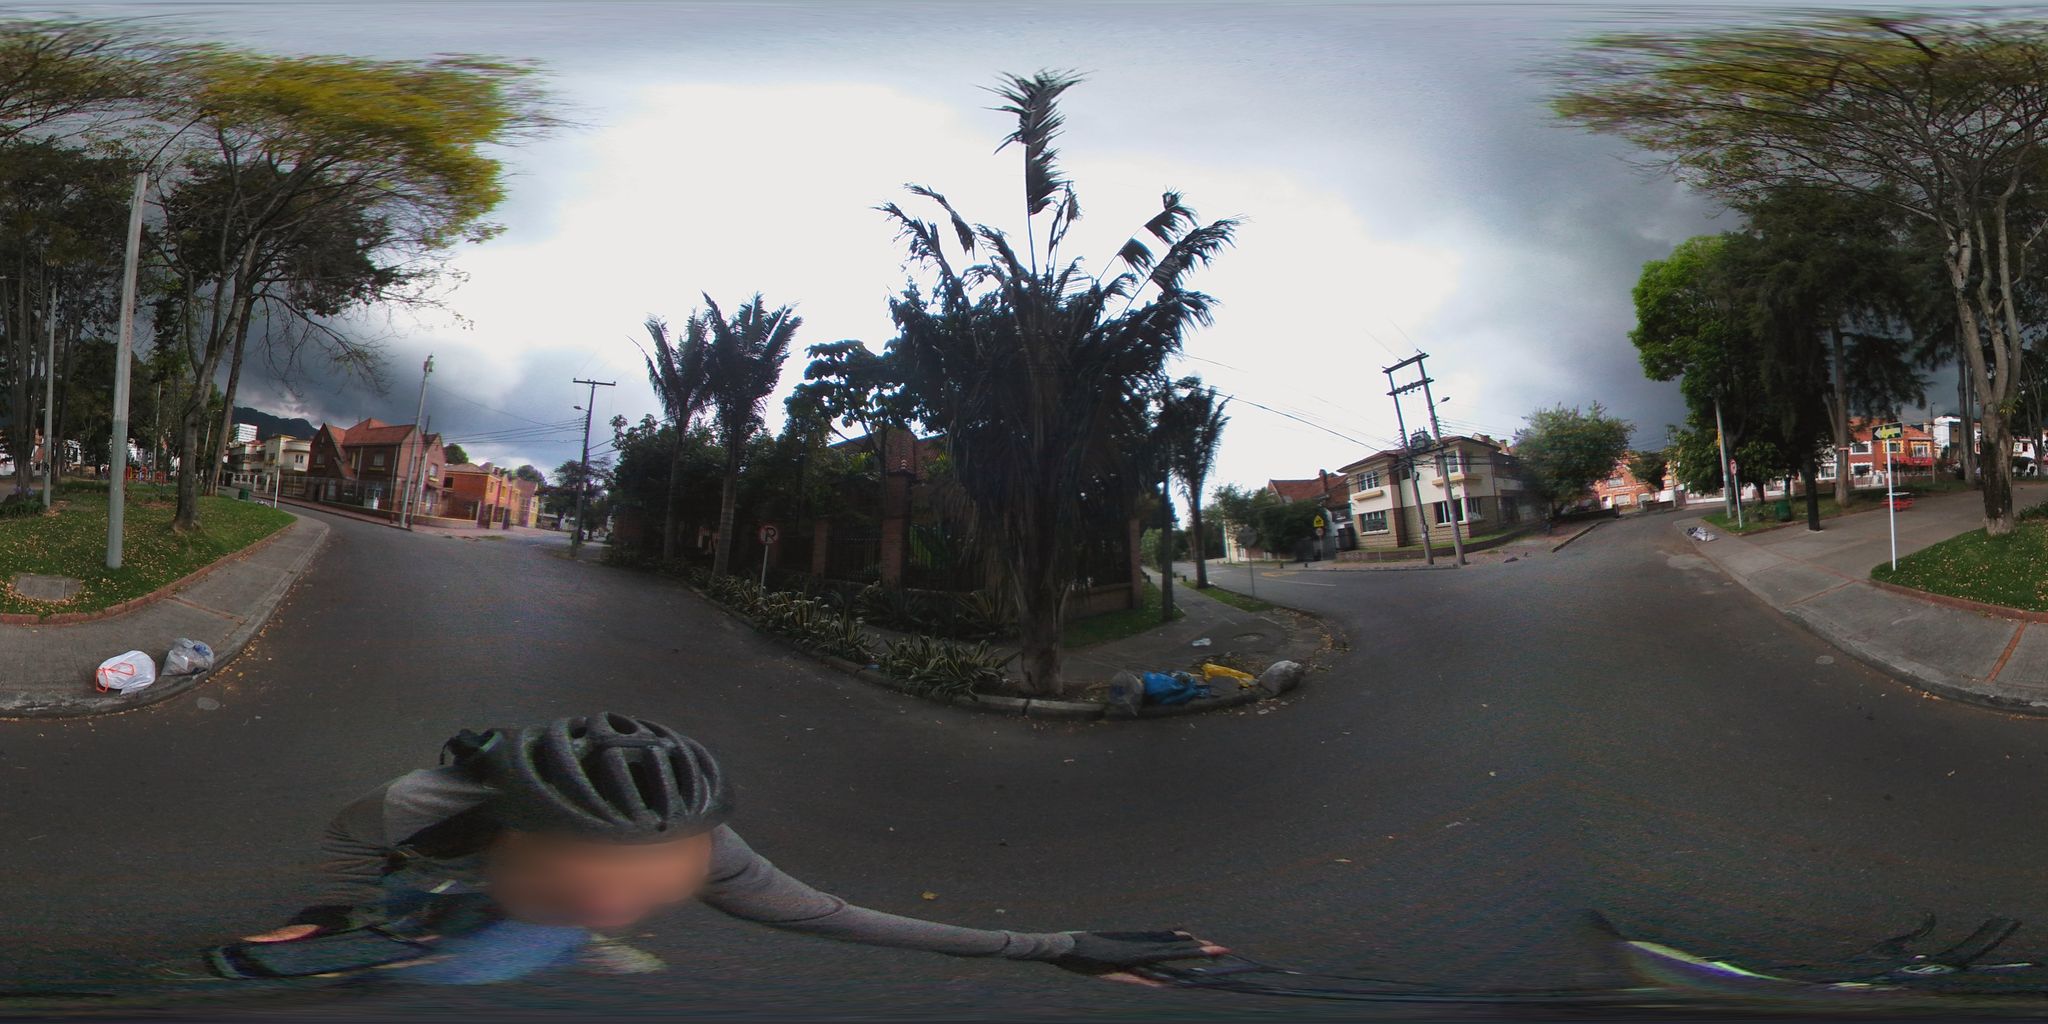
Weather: cloudy
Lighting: day
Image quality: slightly poor
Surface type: cycling surface
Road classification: residential
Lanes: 2
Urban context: urban centre
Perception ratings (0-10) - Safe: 6.74, Lively: 7.68, Beautiful: 8.25, Boring: 4.93, Depressing: 1.25, Wealthy: 2.13